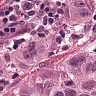
Metastatic tissue present: yes